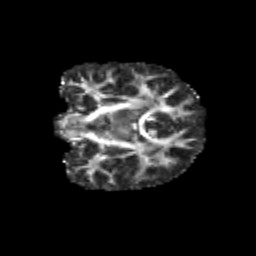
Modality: FA
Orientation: coronal
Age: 12
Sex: female
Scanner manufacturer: siemens
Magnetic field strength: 3 T
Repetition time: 3.8 s
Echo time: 0.07 s